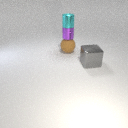
small cyan metal cylinder above small purple metal cylinder